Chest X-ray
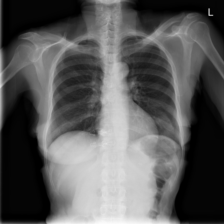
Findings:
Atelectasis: negative
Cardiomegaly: negative
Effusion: negative
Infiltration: negative
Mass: negative
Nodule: positive
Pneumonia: negative
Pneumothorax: negative
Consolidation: negative
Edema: negative
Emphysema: negative
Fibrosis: negative
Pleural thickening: negative
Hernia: negative